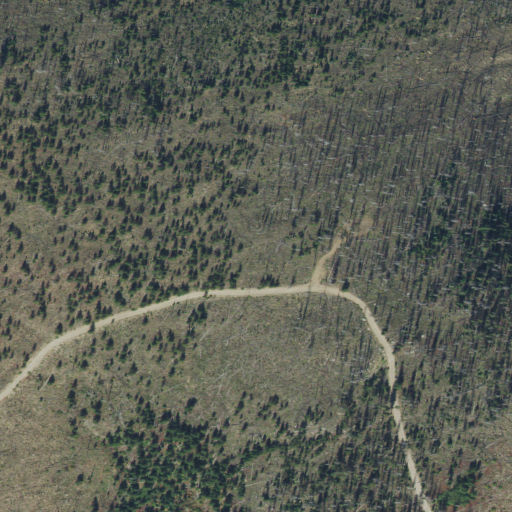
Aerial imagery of gap in Idaho named Sabe Saddle containing shrub, evergreen forest, grassland, and woody wetlands